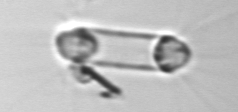
Label: Corethron_hystrix